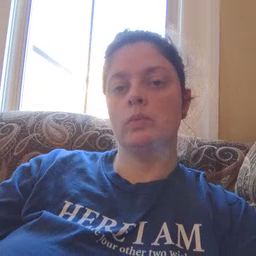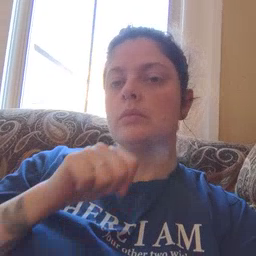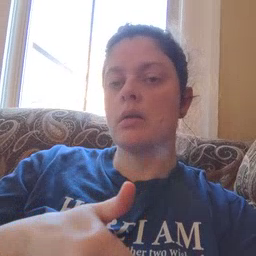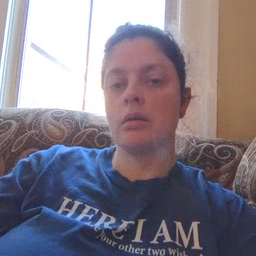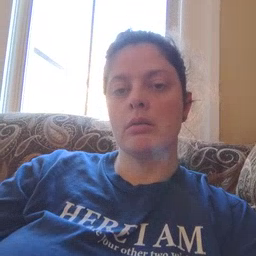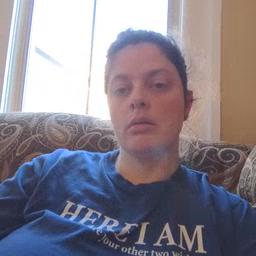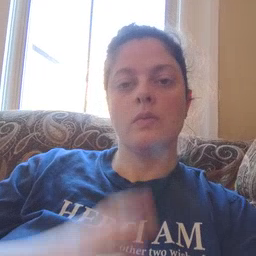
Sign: not